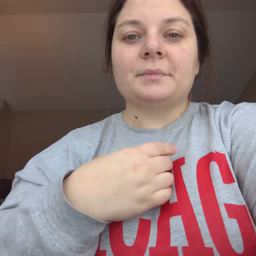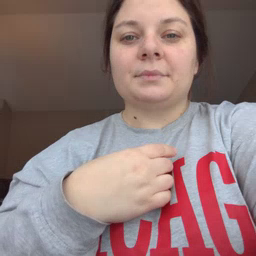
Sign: look